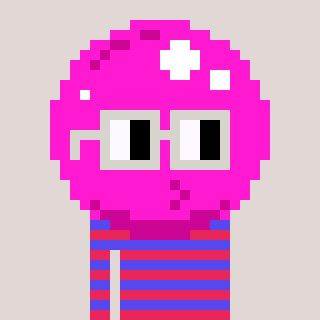
a pixel art character with square light gray glasses, a bubblegum-shaped head and a computerblue-colored body on a warm background